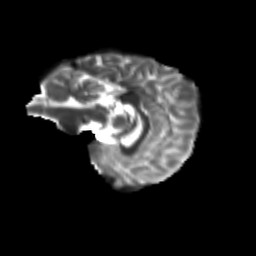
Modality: T2w
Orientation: sagittal
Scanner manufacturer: siemens
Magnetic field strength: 3 T
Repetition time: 9.2 s
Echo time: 0.084 s